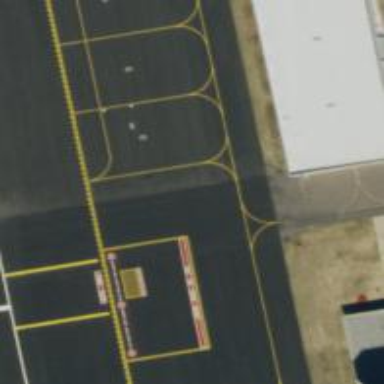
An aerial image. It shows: View of taxiway at the airport.